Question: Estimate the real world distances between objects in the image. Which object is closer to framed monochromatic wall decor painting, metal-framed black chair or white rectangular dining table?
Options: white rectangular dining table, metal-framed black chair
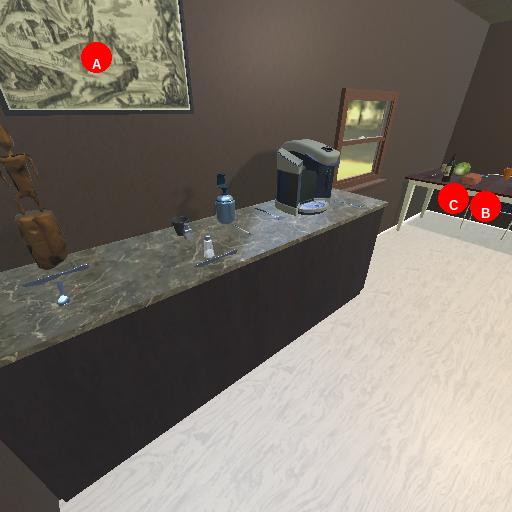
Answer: white rectangular dining table